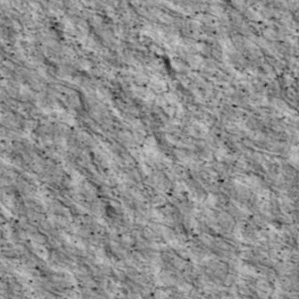
Label: non_frost